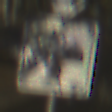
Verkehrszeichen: VerlaufVorfahrtsstrasse9
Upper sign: Vorfahrtsstrasse
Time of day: SunriseSunset
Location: Outdoor (Urban)
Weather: PartlyCloudy
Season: Autumn
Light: Natural